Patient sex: M
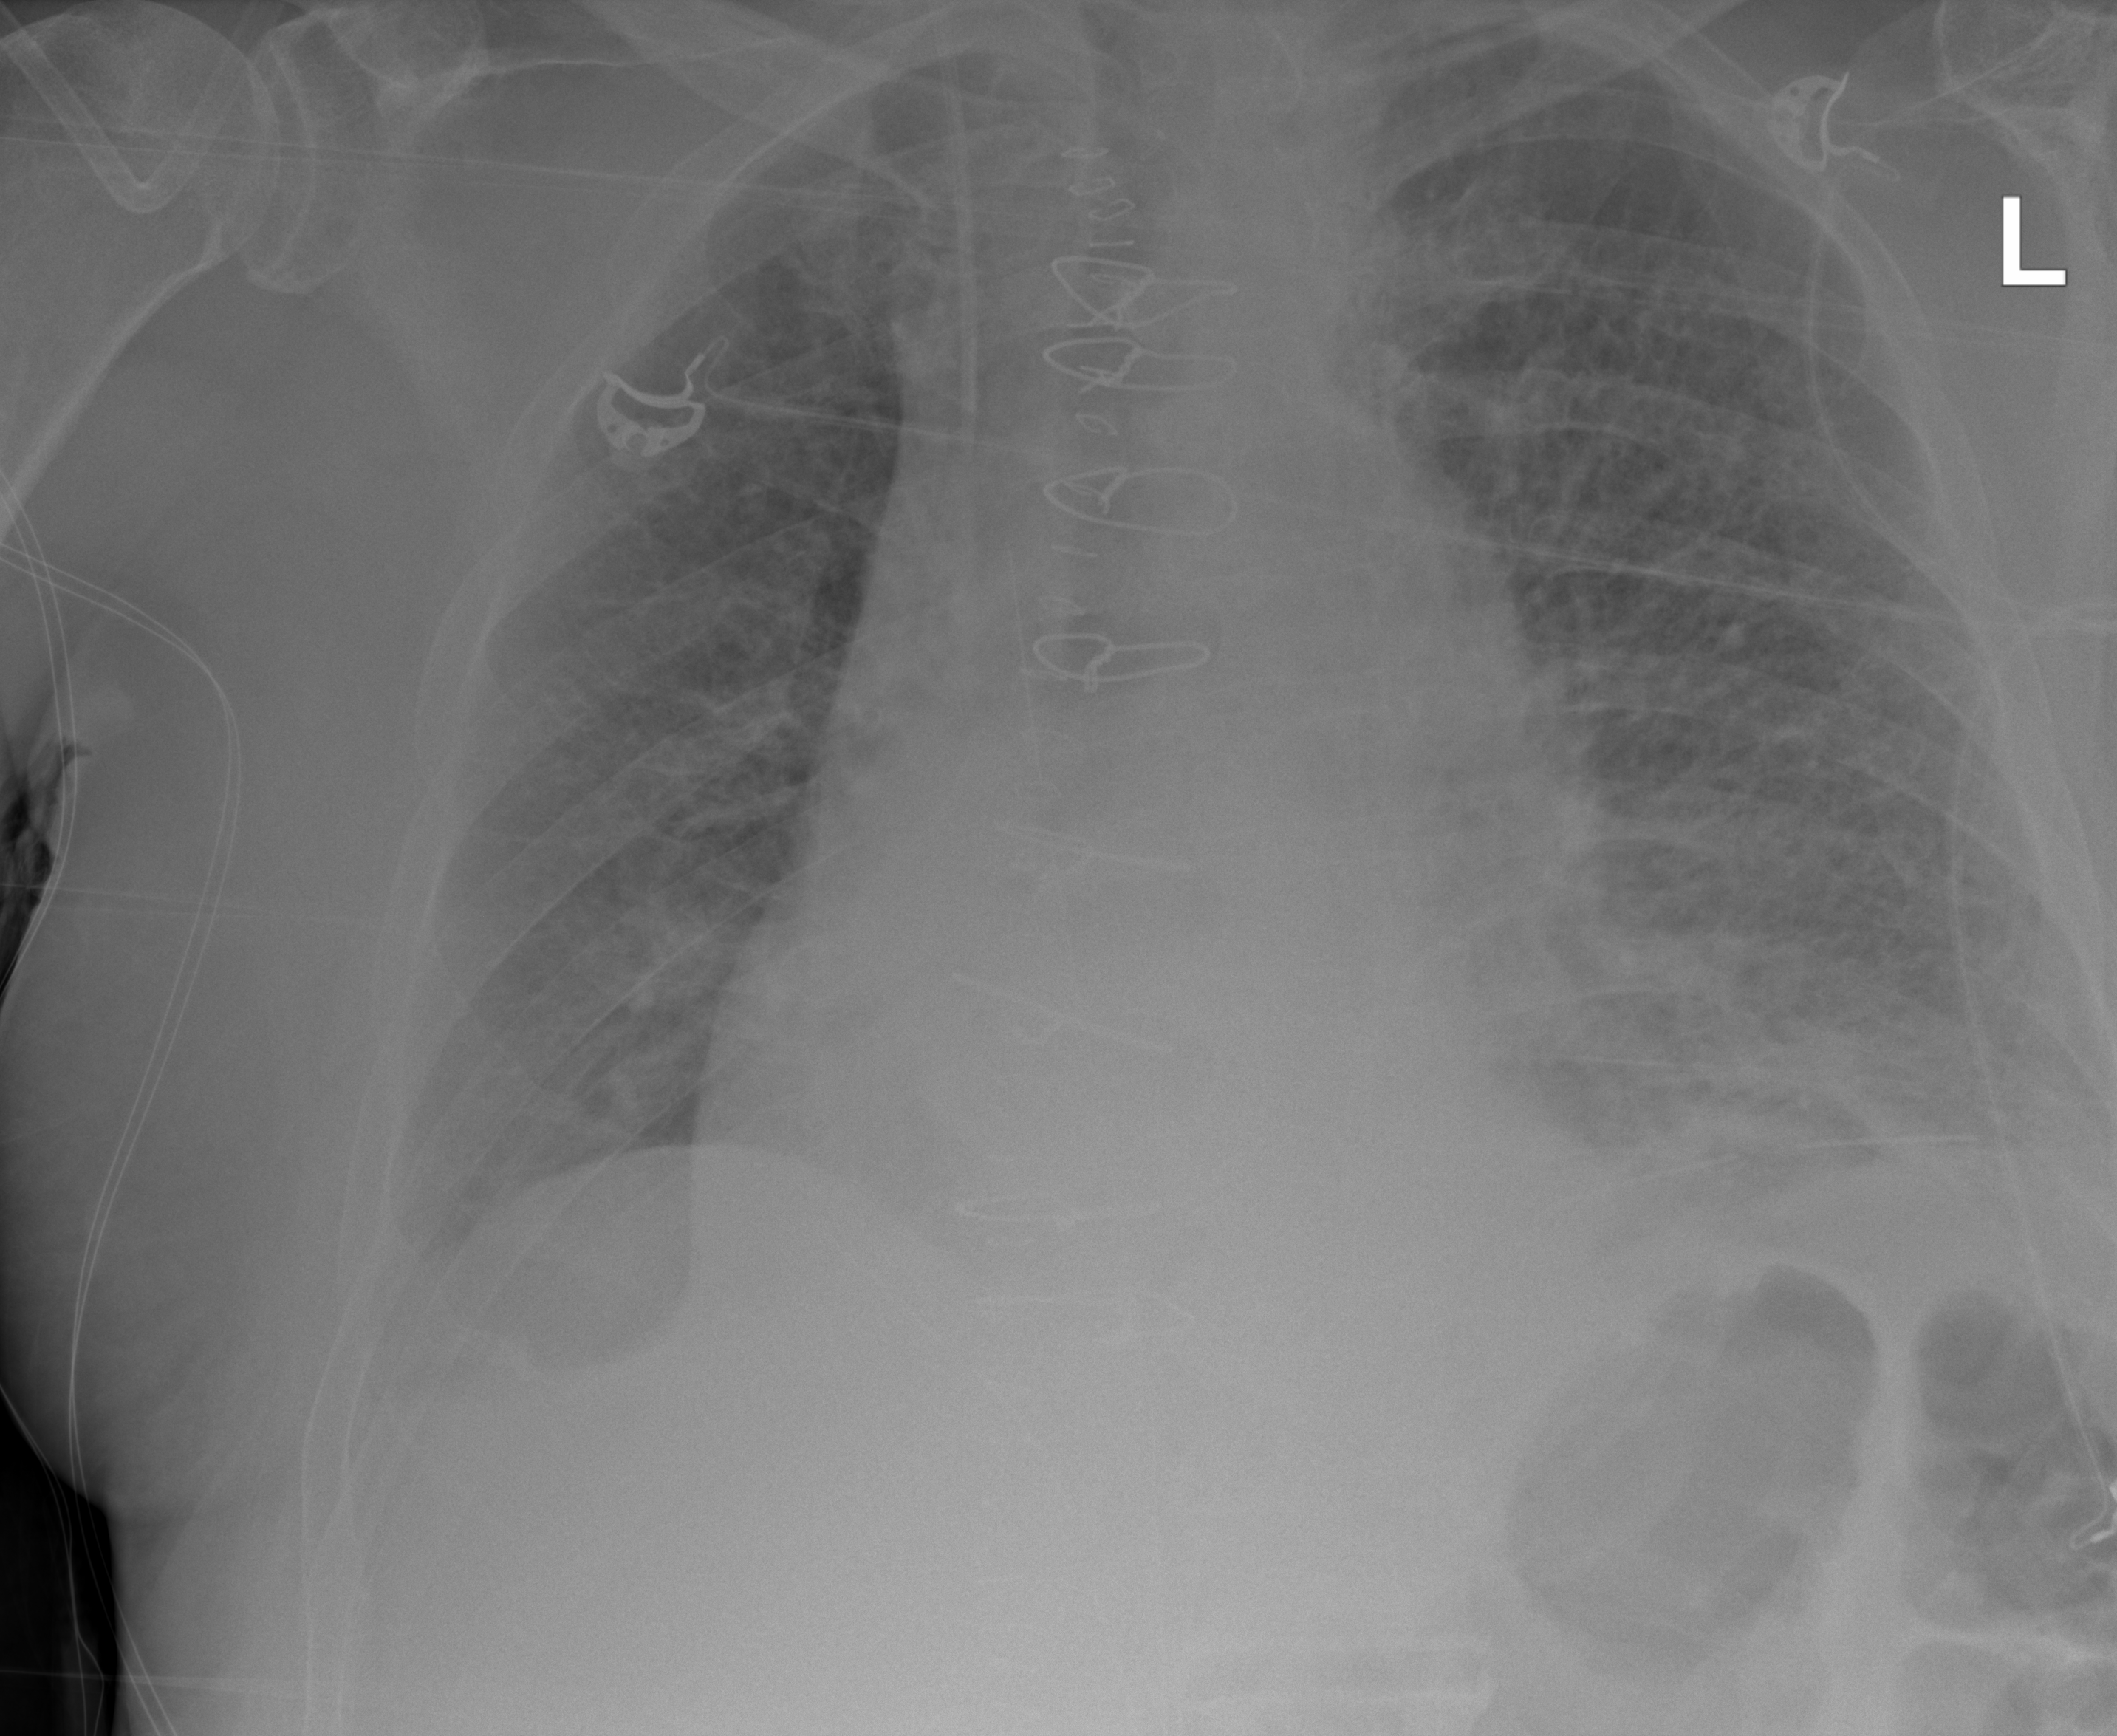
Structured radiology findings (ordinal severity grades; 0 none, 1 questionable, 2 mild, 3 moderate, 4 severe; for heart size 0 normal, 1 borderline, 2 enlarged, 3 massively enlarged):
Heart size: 2
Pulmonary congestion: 0
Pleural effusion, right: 2
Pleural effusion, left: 2
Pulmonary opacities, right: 2
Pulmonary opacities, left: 2
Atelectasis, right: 0
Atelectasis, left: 2